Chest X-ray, AP view. Patient: 39 years old, sex M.
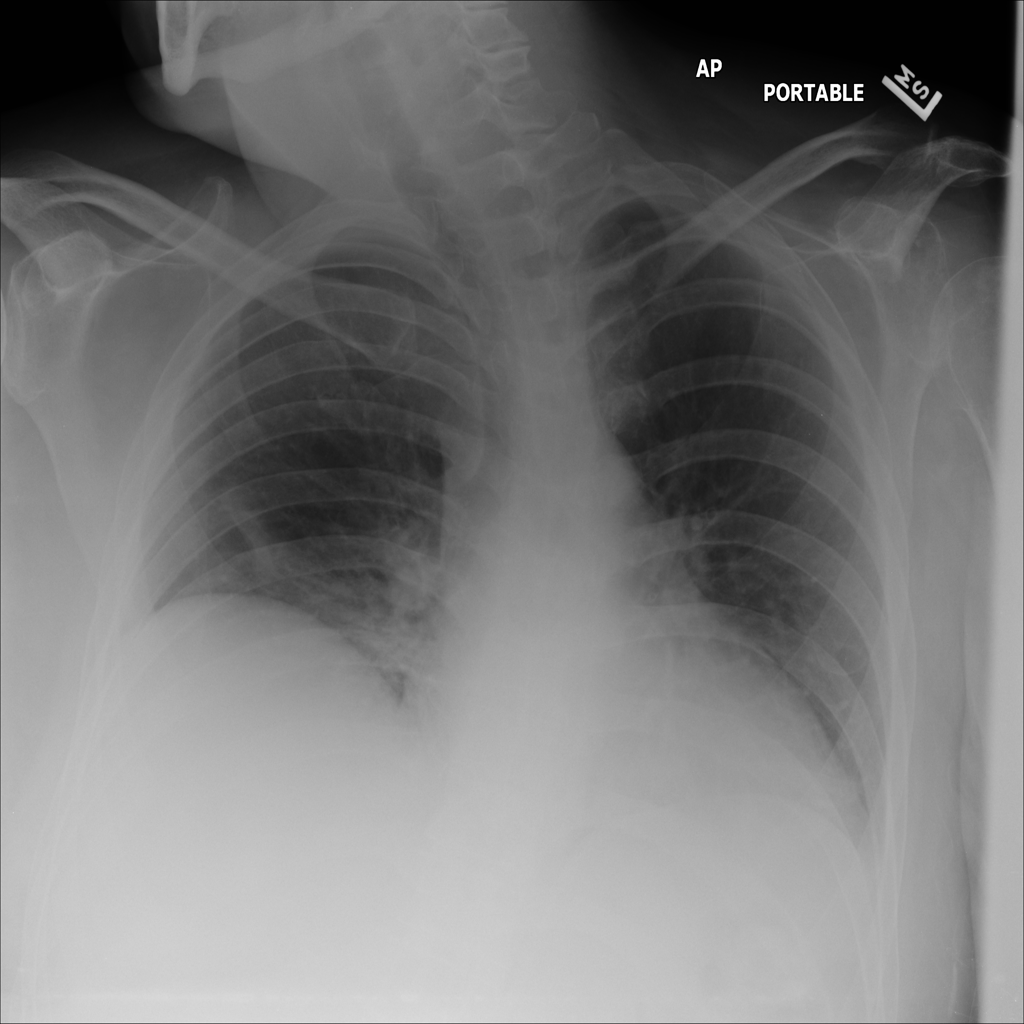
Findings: Atelectasis